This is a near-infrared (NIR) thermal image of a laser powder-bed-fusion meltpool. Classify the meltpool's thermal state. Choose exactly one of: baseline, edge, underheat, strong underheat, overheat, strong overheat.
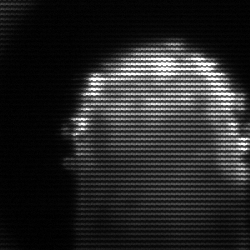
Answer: baseline